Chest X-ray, PA view. Patient: 62 years old, sex F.
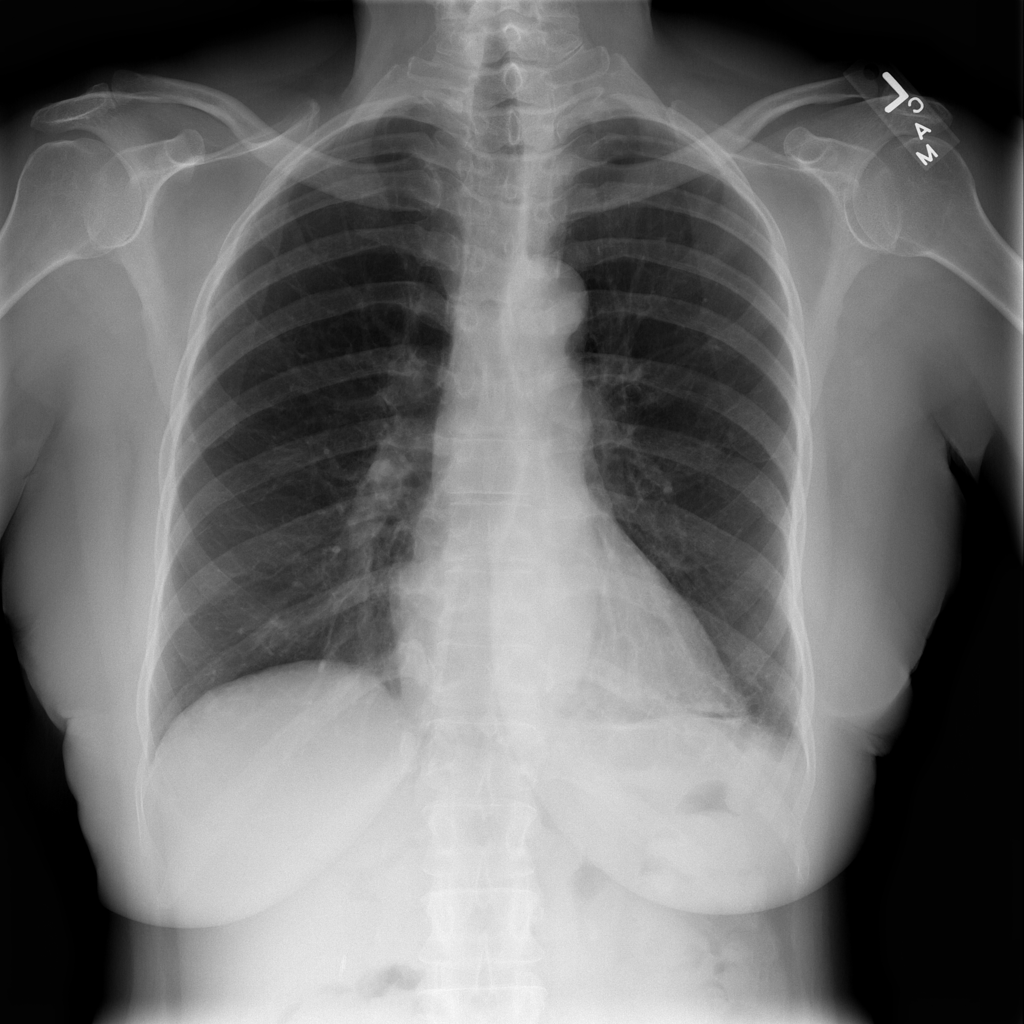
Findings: Pneumothorax